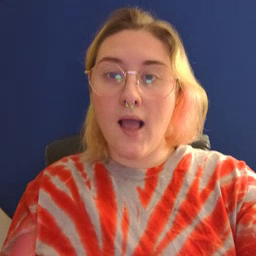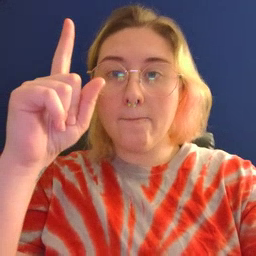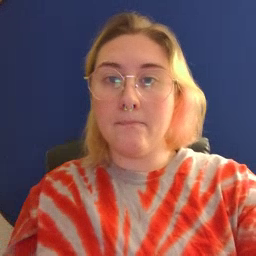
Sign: up